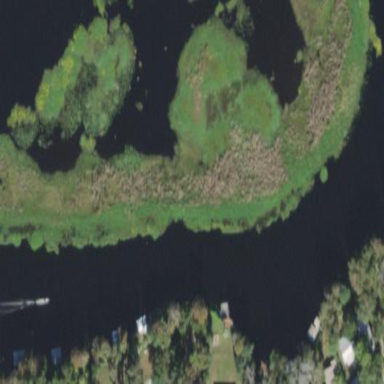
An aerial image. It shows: Marsh wetland.